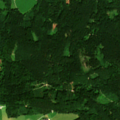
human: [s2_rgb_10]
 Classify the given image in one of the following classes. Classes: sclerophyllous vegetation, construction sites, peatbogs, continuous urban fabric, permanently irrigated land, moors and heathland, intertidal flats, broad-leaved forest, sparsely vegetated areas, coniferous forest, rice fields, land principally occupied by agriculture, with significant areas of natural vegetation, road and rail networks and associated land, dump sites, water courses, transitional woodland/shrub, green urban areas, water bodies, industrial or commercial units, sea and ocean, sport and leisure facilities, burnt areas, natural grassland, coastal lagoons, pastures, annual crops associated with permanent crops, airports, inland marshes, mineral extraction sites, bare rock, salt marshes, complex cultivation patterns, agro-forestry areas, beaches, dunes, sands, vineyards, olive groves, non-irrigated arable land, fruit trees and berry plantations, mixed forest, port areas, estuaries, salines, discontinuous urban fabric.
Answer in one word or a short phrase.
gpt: pastures, coniferous forest, mixed forest